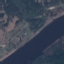
Land use / land cover: River